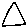
Label: triangle